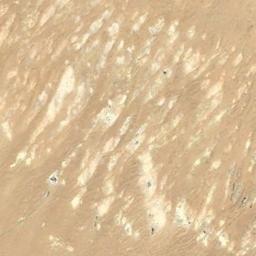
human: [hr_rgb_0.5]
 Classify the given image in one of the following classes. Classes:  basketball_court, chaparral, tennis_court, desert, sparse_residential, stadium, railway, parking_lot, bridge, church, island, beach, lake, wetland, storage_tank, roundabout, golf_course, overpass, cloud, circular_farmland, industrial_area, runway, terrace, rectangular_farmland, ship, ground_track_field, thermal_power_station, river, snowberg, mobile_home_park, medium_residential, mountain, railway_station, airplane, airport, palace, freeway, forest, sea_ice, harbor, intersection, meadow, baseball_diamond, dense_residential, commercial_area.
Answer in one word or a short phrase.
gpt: desert